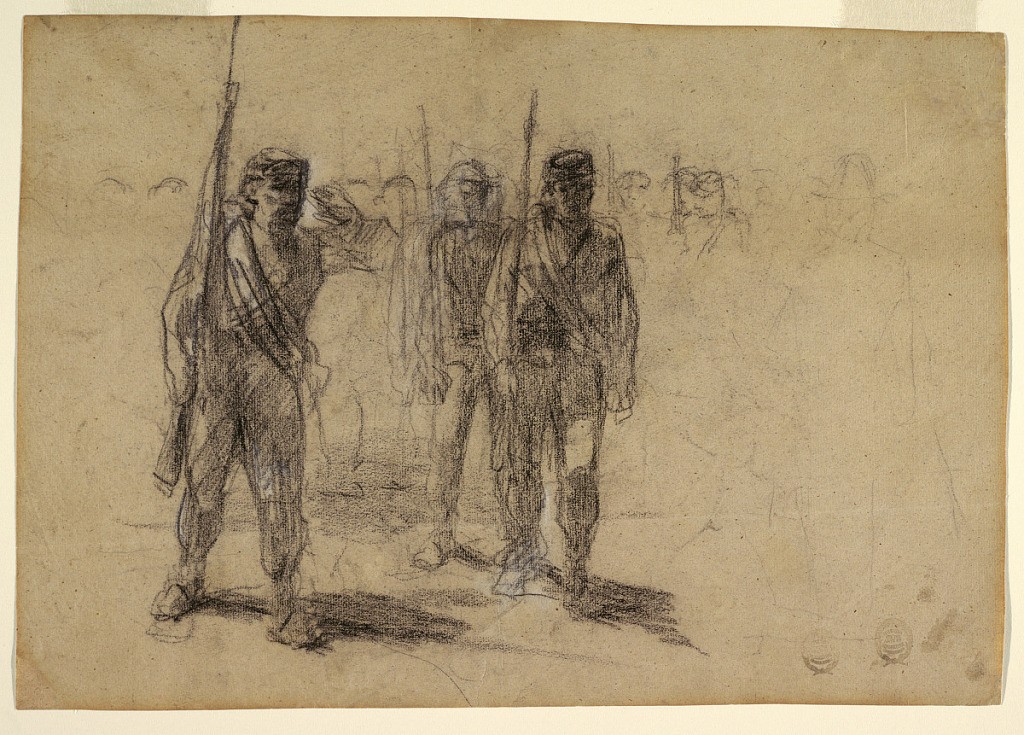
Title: Soldiers Drilling
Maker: Winslow Homer, American, 1836–1910
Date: ca. 1864
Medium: Black and white chalk on light brown paper
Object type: Drawing
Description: Horizontal view of soldiers drilling or marching.